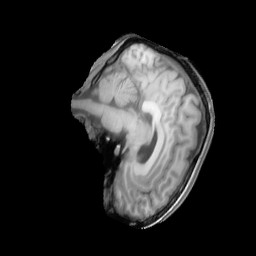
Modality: T1w
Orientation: sagittal
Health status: ill
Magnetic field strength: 3 T